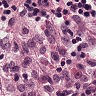
Metastatic tissue present: no